Question: I need the order of views which you can see at the picture. My XML layout file is below. The 'TextView' with ID 'eqlr_tv_question_comment' takes over all the free space and other views are not visible.
'''
<?xml version="1.0" encoding="utf-8"?>
<RelativeLayout xmlns:android="http://schemas.android.com/apk/res/android"
android:layout_width="match_parent"
android:layout_height="wrap_content"
android:background="@drawable/bg_list_row_9patch" >
<TextView
android:id="@+id/eqlr_tv_question"
android:layout_width="wrap_content"
android:layout_height="wrap_content"
android:layout_above="@+id/eqlr_tv_question_comment"
android:layout_alignParentLeft="true"
android:layout_centerVertical="true"
android:paddingBottom="@dimen/fifteen_dp"
android:paddingLeft="@dimen/ten_dp"
android:paddingTop="@dimen/fifteen_dp"
android:textColor="@android:color/white"
android:textSize="@dimen/list_row_text_size" />
<ImageButton
android:id="@+id/eqlr_bt_create_comment"
android:layout_width="wrap_content"
android:layout_height="wrap_content"
android:layout_above="@id/eqlr_tv_question_comment"
android:layout_alignParentRight="true"
android:layout_centerVertical="true"
android:background="@drawable/bg_write_comment"
android:contentDescription="@string/write_comment"
android:paddingRight="@dimen/twenty_dp" />
<TextView
android:id="@id/eqlr_tv_question_comment"
android:layout_width="match_parent"
android:layout_height="wrap_content"
android:layout_alignParentBottom="true"
android:background="@drawable/bg_comment_9patch"
android:textColor="@android:color/white"
android:textSize="@dimen/comment_text_size" />
</RelativeLayout>
'''

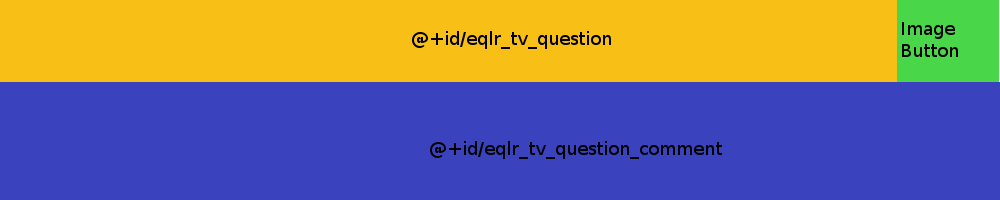
Answer: My previous idea was bad because
- - 'android:drawableRight''ImageView'
'''
<TextView
android:id="@+id/question"
android:layout_width="match_parent"
android:layout_height="wrap_content"
android:background="@drawable/bg_list_row"
android:drawablePadding="20dp"
android:drawableRight="@drawable/btn_go"
android:paddingLeft="10dp"
android:paddingRight="10dp"
android:textColor="@android:color/white"
android:textSize="24sp"
android:textStyle="bold" />
<TextView
android:layout_width="match_parent"
android:layout_height="wrap_content"
android:layout_below="@id/question"
android:background="@drawable/comment"
android:paddingLeft="10dp"
android:paddingRight="75dp"
android:text="@string/short_text"
android:textColor="@android:color/white"
android:textSize="15sp" />
'''